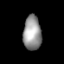
Tissue: lung
Cell type: Endothelial cells
Senescence score: 0.6883
Nuclear area (px): 611
Mean DAPI intensity: 150.52